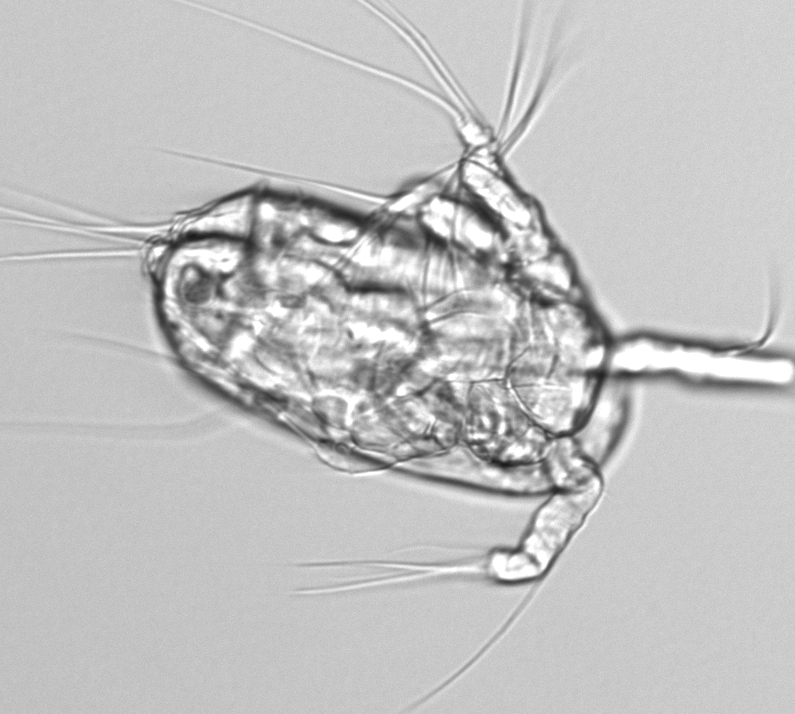
Label: Copepod_nauplii